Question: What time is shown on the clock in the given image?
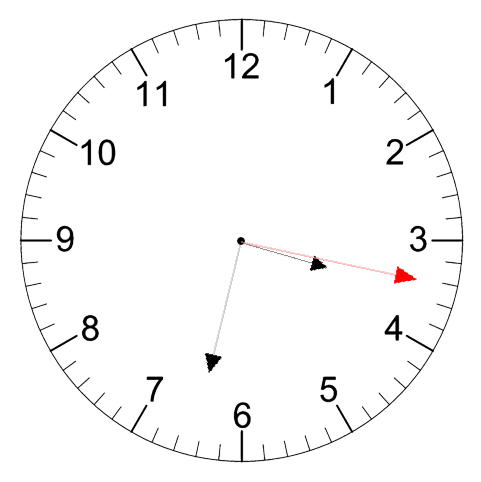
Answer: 03:32:17